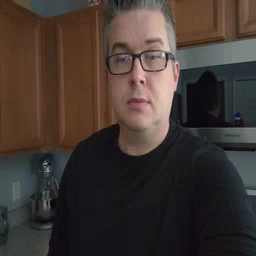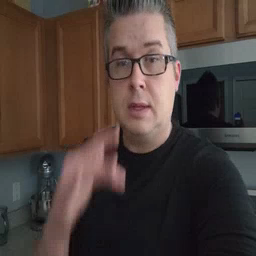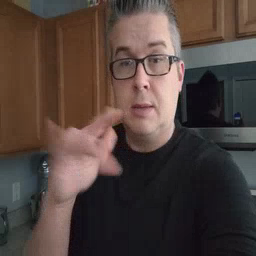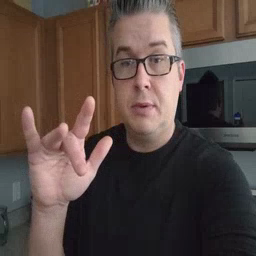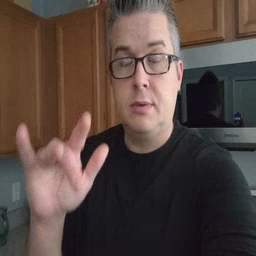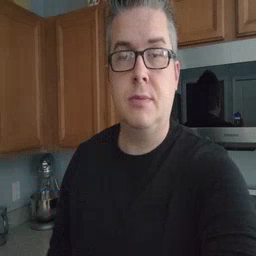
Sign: empty